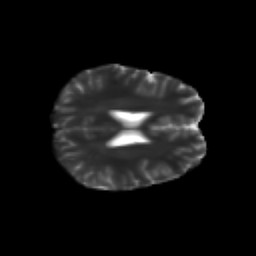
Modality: T2w
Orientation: axial
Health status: healthy
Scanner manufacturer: siemens
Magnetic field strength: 3 T
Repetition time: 10 s
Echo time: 0.092 s